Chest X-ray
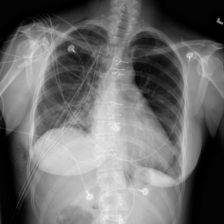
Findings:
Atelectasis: negative
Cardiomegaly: negative
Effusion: negative
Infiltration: negative
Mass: negative
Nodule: negative
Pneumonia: negative
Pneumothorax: negative
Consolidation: negative
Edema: negative
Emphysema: positive
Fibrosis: negative
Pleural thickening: negative
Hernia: negative